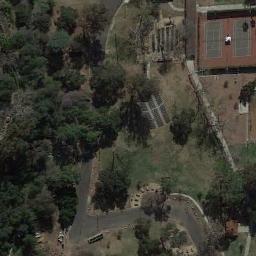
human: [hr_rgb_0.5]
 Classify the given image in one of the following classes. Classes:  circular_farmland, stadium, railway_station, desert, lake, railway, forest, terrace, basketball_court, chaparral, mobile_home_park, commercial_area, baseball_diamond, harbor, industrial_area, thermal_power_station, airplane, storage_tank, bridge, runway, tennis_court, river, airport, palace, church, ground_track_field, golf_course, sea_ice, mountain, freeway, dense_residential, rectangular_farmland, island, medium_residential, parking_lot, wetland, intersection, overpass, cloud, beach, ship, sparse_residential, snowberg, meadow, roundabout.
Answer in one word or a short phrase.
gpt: tennis_court